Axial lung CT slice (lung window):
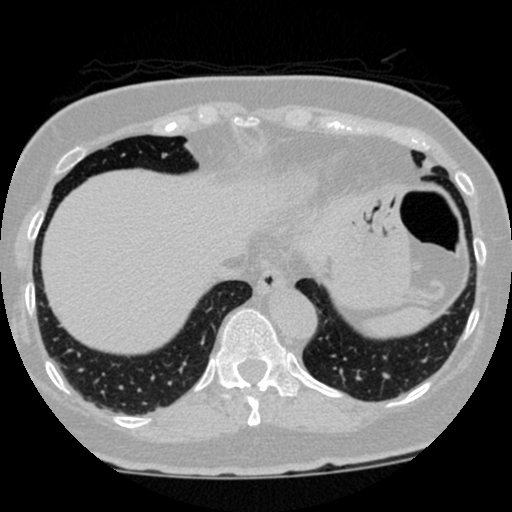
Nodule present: no